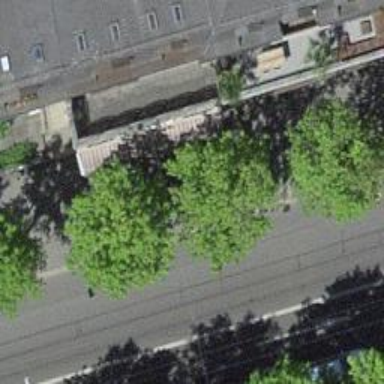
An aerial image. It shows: Avenue lined with deciduous broadleaved trees.